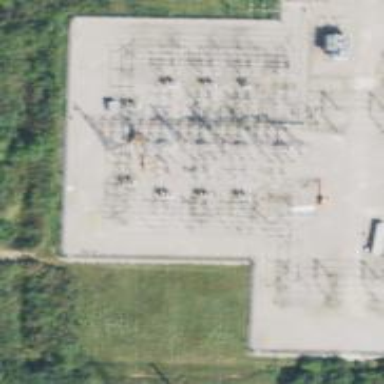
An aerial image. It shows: Switch used for power control.